Question: I have a sympy function, I want to plot it and color the area beneath the curve, how can I do it?
'''
import sympy as sy
x = sy.symbols('x')
f = sy.sin(x)
sy.plot(f, (x, 0, sy.pi))
'''

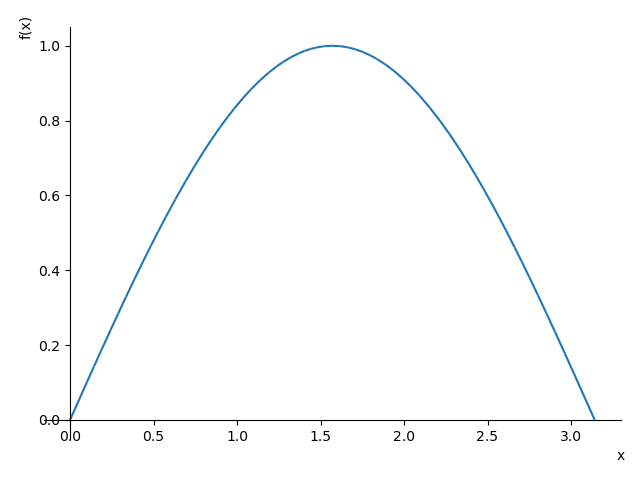
Answer: You can use 'plt.fill_between' (<URL> before, because 'plt.fill_between' takes in arrays.
Check this code as a reference:
'''
import sympy as sy
import numpy as np
import matplotlib.pyplot as plt
x = sy.symbols('x')
f = sy.sin(x)
x_array = np.linspace(0, np.pi, 1000)
f_array = sy.lambdify(x, f)(x_array)
fig, ax = plt.subplots()
ax.plot(x_array, f_array, color = 'red')
ax.fill_between(x_array, f_array, facecolor = 'red', alpha = 0.3)
plt.show()
'''
<URL>